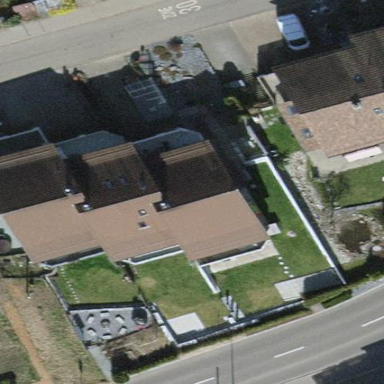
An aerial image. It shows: Semidetached house with gabled roof.